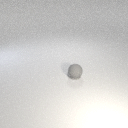
small gray rubber sphere